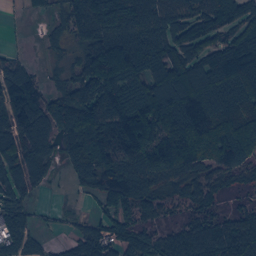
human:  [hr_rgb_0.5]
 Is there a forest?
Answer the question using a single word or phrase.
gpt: yes

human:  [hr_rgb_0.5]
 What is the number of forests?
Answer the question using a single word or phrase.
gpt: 170

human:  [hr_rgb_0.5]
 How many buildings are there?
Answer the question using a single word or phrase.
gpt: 21

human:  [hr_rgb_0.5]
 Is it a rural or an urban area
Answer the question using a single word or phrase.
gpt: rural

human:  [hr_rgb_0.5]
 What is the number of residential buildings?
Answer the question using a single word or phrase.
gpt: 15

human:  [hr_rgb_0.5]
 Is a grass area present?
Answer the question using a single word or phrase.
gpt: yes

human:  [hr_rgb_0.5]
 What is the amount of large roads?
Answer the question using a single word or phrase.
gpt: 0

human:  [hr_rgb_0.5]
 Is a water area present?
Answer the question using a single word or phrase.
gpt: yes

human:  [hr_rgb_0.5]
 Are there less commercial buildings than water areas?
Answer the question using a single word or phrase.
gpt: yes

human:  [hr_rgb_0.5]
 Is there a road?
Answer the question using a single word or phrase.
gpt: yes

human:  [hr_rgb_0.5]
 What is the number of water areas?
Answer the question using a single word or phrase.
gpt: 23

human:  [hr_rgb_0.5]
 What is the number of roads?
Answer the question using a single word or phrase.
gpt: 182

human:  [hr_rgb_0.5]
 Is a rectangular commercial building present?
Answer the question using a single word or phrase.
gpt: yes

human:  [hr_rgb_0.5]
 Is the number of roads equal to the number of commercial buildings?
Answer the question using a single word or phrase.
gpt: no

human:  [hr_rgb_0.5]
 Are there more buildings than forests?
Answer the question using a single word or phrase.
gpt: no

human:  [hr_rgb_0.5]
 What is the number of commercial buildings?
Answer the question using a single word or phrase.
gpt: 6

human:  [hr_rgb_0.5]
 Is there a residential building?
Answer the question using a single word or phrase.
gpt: yes

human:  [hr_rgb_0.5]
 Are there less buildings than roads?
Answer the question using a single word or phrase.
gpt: yes

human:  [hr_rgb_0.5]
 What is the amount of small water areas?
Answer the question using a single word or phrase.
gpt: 17

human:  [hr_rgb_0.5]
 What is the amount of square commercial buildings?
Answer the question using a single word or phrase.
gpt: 0

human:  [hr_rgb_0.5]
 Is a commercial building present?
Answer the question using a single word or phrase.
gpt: yes

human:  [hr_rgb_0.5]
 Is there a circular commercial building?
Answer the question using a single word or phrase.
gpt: no

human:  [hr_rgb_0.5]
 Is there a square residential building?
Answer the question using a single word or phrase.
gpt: no

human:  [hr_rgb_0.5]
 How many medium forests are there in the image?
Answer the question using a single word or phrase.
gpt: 25

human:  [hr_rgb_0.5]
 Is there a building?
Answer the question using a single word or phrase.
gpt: yes

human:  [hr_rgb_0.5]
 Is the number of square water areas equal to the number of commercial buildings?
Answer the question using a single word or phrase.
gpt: no

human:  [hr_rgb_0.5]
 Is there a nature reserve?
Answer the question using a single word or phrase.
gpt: yes

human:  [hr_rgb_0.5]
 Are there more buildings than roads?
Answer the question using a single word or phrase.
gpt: no

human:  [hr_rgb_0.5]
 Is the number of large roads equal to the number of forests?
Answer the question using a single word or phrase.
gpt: no

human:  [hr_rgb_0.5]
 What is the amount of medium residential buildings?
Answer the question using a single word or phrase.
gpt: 1

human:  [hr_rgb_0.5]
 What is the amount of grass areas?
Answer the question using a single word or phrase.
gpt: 41

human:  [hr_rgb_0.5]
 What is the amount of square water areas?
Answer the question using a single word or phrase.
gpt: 7

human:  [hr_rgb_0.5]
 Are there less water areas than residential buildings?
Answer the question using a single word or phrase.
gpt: no

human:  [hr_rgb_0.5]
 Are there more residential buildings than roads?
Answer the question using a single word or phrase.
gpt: no

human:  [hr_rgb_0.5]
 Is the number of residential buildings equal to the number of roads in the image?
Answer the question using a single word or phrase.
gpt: no

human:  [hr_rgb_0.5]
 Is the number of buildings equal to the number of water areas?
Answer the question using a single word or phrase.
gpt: no

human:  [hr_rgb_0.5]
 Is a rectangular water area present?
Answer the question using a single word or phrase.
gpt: yes

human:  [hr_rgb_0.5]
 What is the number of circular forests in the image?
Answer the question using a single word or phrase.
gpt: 1

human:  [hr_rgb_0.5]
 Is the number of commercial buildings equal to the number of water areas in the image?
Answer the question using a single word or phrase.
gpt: no

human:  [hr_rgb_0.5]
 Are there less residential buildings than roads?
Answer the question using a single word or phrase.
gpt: yes

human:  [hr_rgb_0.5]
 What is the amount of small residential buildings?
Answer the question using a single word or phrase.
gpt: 13

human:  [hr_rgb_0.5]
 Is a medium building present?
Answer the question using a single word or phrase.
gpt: yes

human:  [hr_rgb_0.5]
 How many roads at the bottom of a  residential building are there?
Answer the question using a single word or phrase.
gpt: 175

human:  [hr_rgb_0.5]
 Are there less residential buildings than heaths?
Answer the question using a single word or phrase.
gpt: no

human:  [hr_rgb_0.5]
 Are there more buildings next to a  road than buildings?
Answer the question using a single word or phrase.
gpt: no

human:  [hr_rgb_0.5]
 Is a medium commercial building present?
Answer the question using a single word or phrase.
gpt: yes

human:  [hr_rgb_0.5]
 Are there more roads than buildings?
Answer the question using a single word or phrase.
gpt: yes

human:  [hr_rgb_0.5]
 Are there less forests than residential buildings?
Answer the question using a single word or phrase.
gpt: no

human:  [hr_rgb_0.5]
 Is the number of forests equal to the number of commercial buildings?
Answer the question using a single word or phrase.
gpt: no

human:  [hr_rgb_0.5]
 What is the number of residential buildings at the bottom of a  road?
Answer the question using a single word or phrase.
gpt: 15

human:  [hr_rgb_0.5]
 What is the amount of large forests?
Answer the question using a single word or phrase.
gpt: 93

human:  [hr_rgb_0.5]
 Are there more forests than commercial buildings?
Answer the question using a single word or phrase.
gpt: yes

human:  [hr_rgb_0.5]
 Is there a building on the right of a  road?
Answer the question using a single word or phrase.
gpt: yes

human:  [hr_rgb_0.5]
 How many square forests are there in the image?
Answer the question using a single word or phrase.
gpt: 1

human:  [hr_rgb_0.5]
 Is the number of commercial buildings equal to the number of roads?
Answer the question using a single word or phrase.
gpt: no

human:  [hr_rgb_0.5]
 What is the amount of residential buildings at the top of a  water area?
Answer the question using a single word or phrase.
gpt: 15

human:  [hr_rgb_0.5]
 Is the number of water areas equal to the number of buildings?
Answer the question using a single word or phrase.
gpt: no

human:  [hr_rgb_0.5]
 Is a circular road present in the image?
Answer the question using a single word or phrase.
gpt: no

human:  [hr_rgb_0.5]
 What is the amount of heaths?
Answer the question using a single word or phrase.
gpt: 14

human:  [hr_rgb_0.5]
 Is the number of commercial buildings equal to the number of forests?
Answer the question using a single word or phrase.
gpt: no

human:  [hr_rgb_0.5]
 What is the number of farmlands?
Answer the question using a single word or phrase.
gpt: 13

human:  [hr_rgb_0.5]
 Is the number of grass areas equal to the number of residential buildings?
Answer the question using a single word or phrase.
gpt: no

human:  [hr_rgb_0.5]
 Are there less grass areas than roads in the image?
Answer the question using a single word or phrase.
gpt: yes

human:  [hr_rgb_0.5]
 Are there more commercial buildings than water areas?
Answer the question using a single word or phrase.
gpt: no